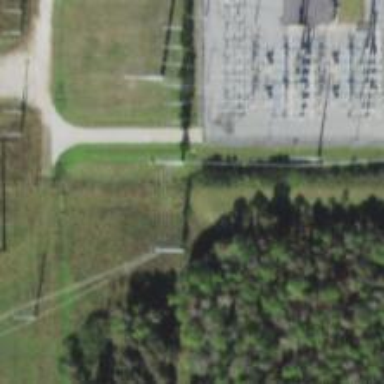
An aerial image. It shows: Power pole.